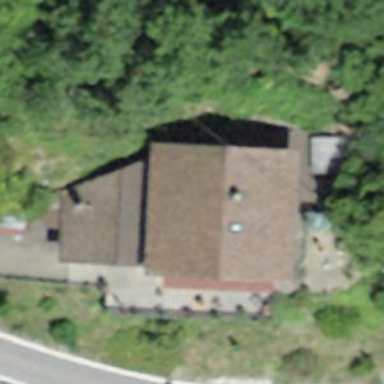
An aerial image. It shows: Restaurant.